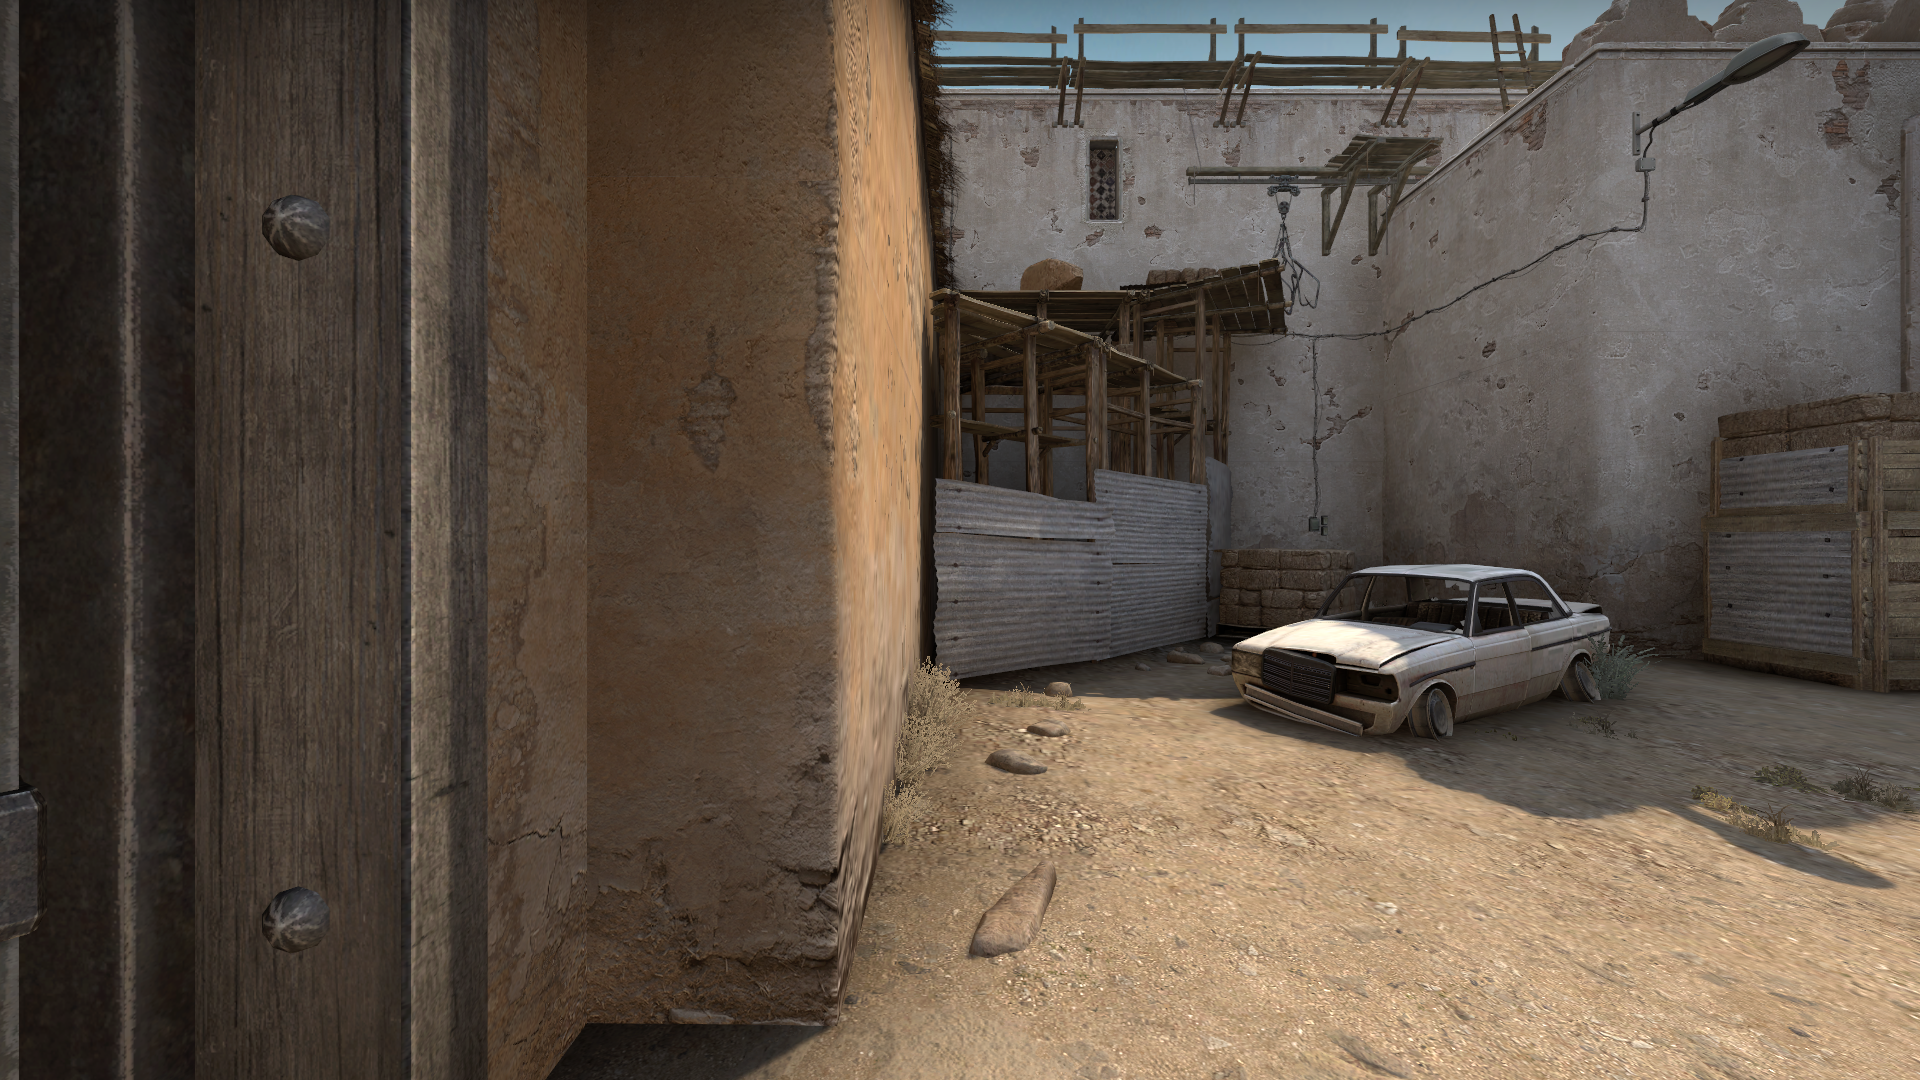
Map: de_dust2